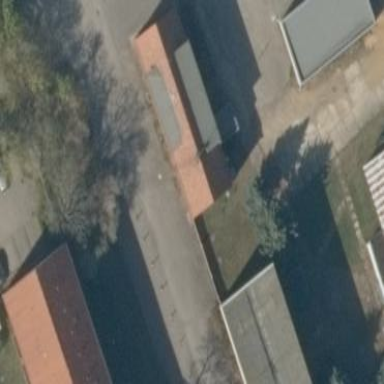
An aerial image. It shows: Emergency service building.